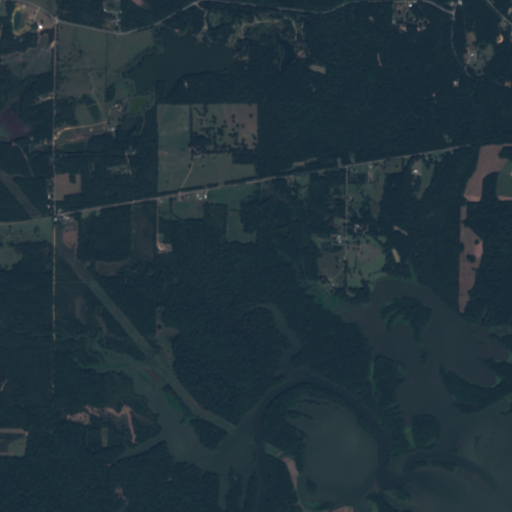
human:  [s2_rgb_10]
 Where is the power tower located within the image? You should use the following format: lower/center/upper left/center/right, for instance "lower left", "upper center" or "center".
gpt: The power tower is located in the lower center of the image.
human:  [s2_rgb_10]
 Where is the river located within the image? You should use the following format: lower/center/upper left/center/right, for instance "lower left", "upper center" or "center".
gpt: The river is located in the lower of the image.
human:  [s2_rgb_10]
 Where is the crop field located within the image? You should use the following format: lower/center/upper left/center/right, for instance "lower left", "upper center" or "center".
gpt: There is no crop field in the image.